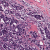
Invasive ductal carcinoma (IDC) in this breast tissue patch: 1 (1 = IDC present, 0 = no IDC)